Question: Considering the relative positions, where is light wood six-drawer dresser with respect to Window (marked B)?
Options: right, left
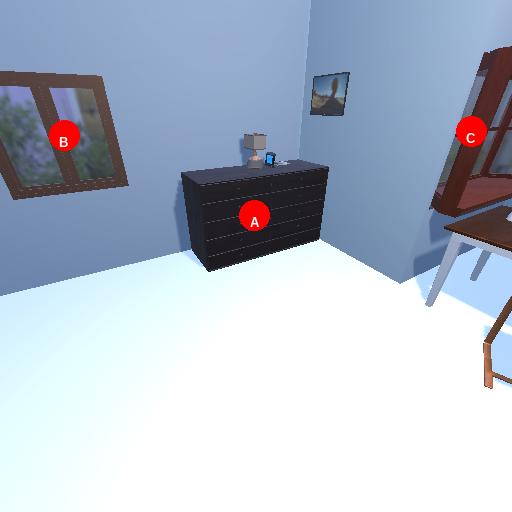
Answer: right